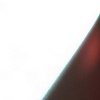
Label: sunburn